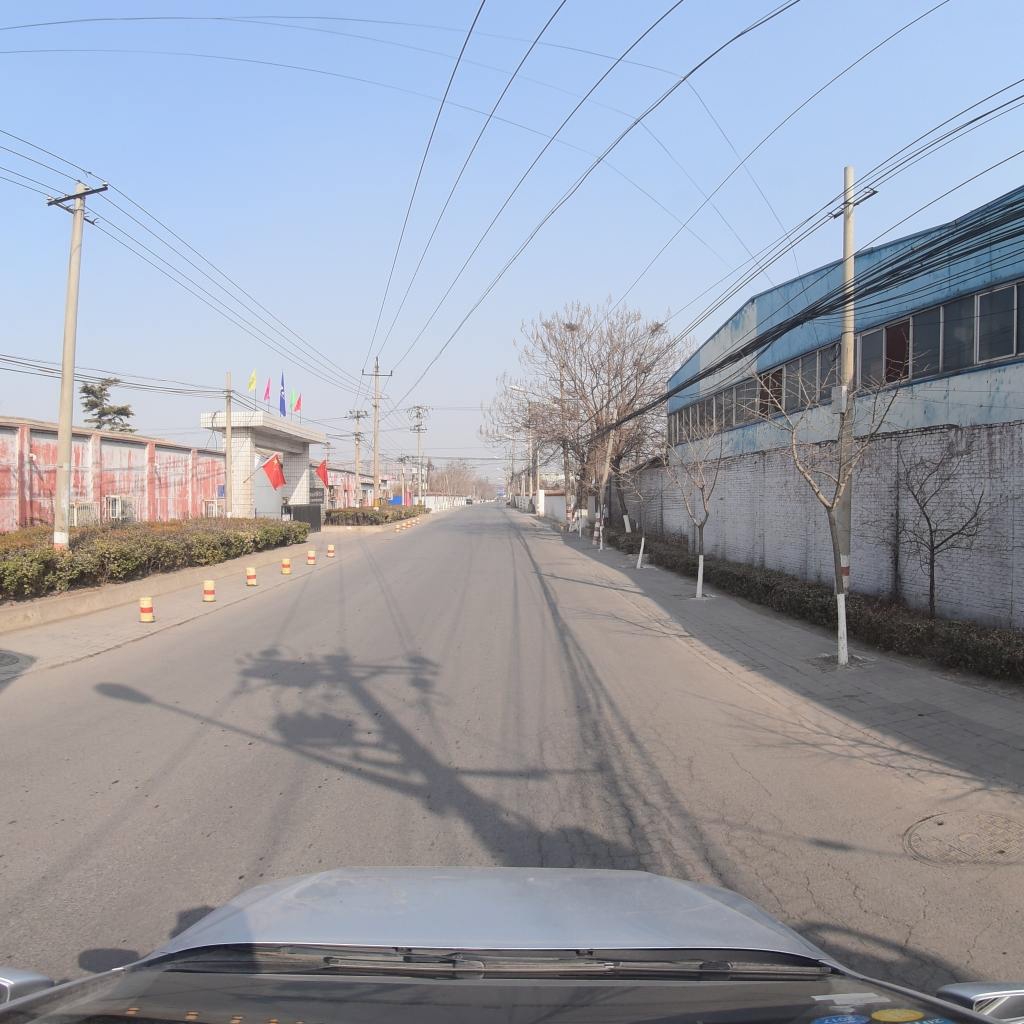
Region: Fengtai
Road damage annotations: alligator crack, manhole cover